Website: home-depot
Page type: store-pickup
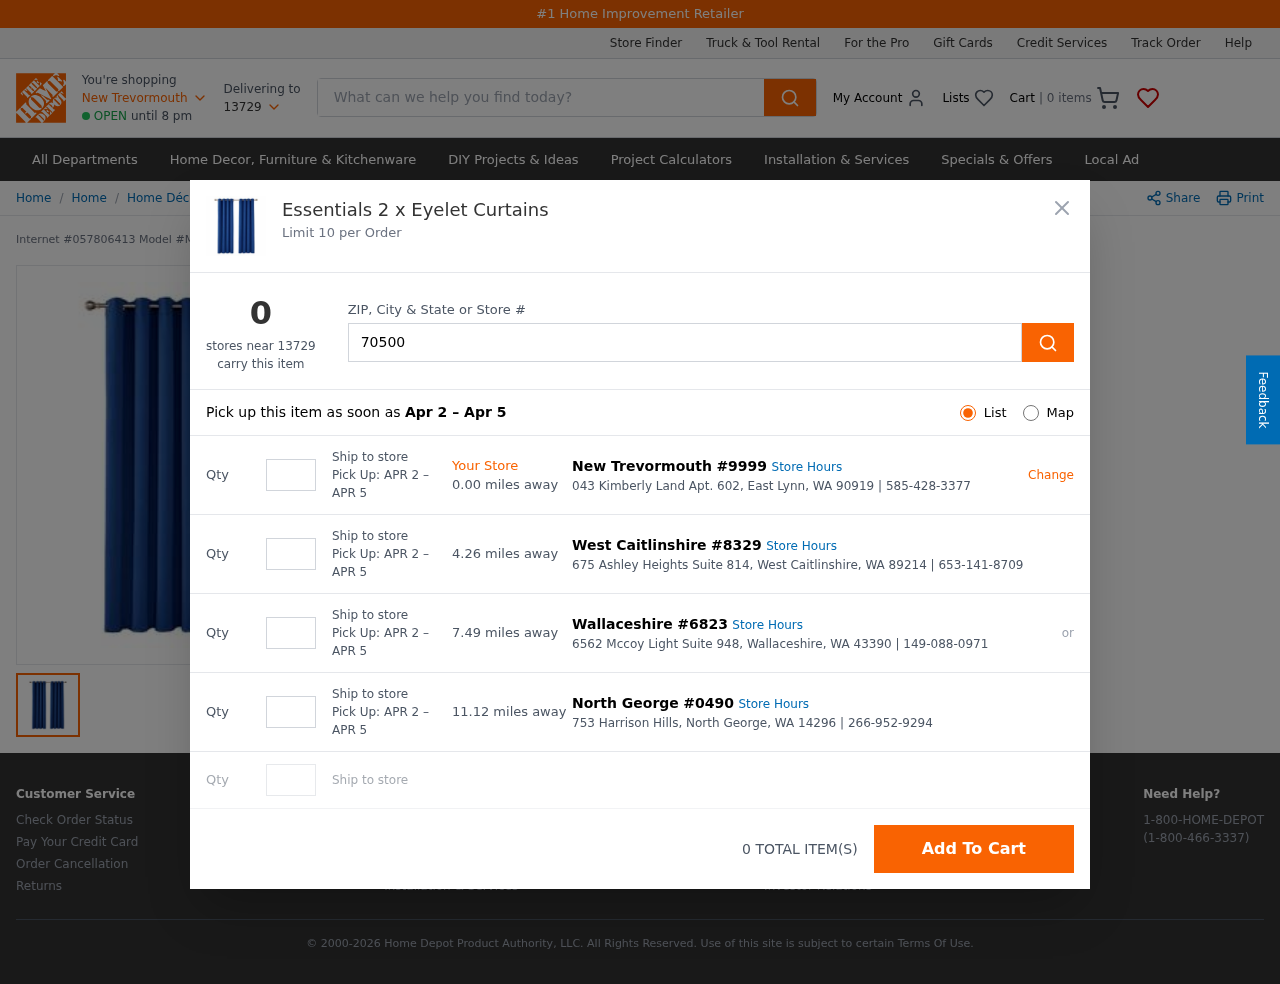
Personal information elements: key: PII_CITY
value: New Trevormouth
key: PII_LOCATION1_CITY_STATE_ZIP
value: East Lynn, WA 90919
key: PII_LOCATION1_STREET
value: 043 Kimberly Land Apt. 602
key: PII_LOCATION2_CITY
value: West Caitlinshire
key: PII_LOCATION2_CITY_STATE_ZIP
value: West Caitlinshire, WA 89214
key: PII_LOCATION2_STREET
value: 675 Ashley Heights Suite 814
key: PII_LOCATION3_CITY
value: Wallaceshire
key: PII_LOCATION3_CITY_STATE_ZIP
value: Wallaceshire, WA 43390
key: PII_LOCATION3_STREET
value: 6562 Mccoy Light Suite 948
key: PII_LOCATION4_CITY
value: North George
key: PII_LOCATION4_CITY_STATE_ZIP
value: North George, WA 14296
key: PII_LOCATION4_STREET
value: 753 Harrison Hills
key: PII_POSTCODE
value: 13729
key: PII_POSTCODE2
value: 70500
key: PII_LOCATION1_PHONE
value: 585-428-3377
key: PII_LOCATION2_PHONE
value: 653-141-8709
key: PII_LOCATION3_PHONE
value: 149-088-0971
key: PII_LOCATION4_PHONE
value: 266-952-9294
Product elements: key: PRODUCT1_BREADCRUMB
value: Home
Home Décor
Window Treatments
Curtains
Eyelet Curtains
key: PRODUCT1_NAME
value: Essentials 2 x Eyelet Curtains
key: PRODUCT_INTERNET_NUMBER
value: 057806413
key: PRODUCT_MODEL_NUMBER
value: MW_OHW996571
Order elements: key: ORDER_NUM_ITEMS
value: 0
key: ORDER_PICKUP_DATE_RANGE
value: APR 2 – APR 5
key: ORDER_PICKUP_DATE_RANGE
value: Apr 2 – Apr 5
Search elements: key: HEADER_SEARCH
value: What can we help you find today?
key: SEARCH_STORE_LOCATION
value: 70500
Other elements: key: STORE1_DISTANCE
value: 0.00
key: STORE1_NUMBER
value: #9999
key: STORE2_DISTANCE
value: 4.26
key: STORE2_NUMBER
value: #8329
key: STORE3_DISTANCE
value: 7.49
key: STORE3_NUMBER
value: #6823
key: STORE4_DISTANCE
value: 11.12
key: STORE4_NUMBER
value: #0490